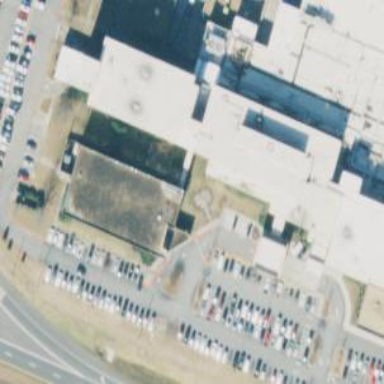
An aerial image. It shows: Hospital building.